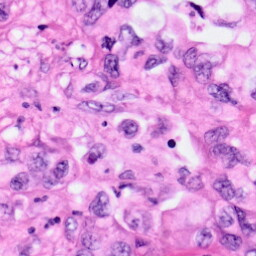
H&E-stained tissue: Pancreatic